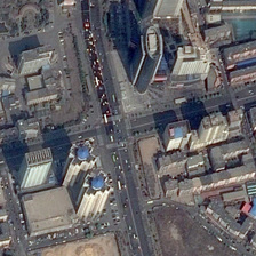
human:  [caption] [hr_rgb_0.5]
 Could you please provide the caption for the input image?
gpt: In the business district, serious traffic jams are forming.

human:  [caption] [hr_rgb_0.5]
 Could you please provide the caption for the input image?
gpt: Below the business district, serious traffic jams are forming.

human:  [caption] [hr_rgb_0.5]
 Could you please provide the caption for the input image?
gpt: Under the business district, serious traffic jams are forming.

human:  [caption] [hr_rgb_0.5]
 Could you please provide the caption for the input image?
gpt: Serious traffic jams are forming below the business district.

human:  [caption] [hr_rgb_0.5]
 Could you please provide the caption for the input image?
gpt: In the business district, serious traffic jams are forming.